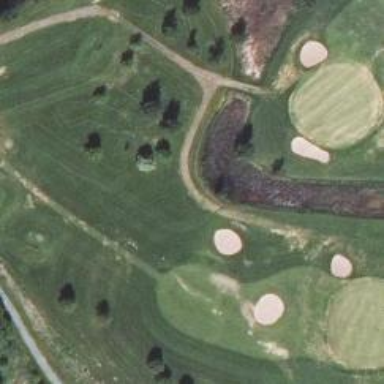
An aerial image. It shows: Path for both road and golf.